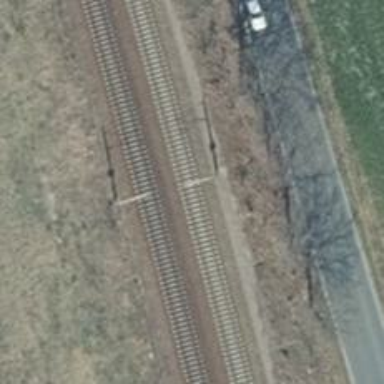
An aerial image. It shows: Milestone along the railway with catenary mast.